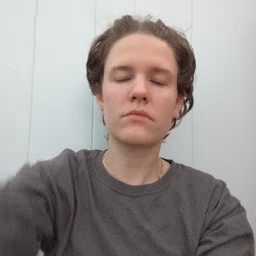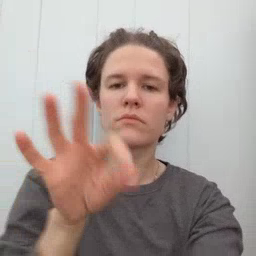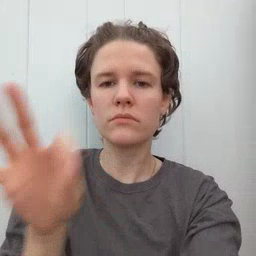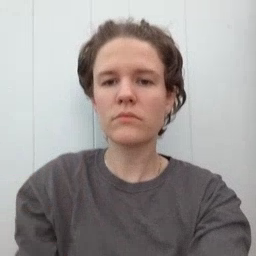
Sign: frenchfries